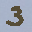
Label: 3